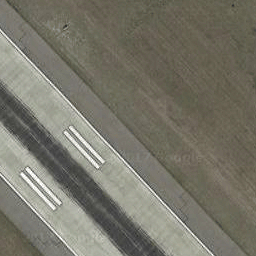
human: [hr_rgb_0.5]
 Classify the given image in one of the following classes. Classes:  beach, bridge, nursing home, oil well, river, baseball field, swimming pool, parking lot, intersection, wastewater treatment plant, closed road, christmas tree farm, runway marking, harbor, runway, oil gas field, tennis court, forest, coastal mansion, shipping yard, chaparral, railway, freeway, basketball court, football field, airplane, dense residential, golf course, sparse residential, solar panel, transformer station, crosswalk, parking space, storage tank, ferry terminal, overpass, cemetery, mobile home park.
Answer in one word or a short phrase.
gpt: runway